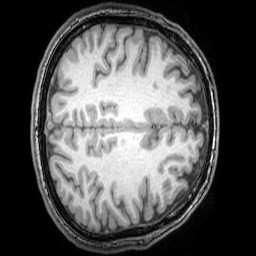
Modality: T1w
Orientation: axial
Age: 22
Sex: male
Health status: healthy
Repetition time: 0.081 s
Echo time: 0.037 s